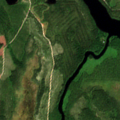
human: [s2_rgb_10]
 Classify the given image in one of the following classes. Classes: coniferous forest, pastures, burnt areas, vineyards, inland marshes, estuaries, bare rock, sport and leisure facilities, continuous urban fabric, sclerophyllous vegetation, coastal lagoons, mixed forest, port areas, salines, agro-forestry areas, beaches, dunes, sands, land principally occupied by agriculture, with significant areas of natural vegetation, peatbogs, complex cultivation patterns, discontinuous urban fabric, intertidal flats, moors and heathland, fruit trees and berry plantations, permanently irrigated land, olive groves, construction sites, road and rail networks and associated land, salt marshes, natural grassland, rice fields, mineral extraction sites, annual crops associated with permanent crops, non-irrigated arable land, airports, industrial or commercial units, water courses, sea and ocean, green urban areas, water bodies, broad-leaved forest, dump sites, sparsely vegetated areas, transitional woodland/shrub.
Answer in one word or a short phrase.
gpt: coniferous forest, transitional woodland/shrub, peatbogs, water bodies